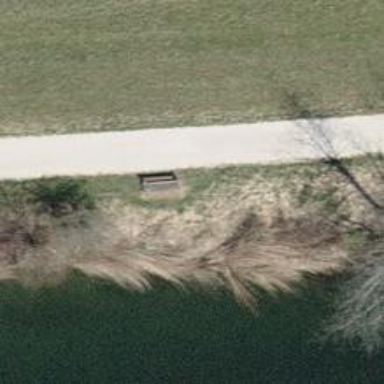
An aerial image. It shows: Brown bench.